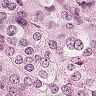
Metastatic tissue present: yes